Interaction volume radius: 5 \u00c5
Interaction volume height: 15 \u00c5
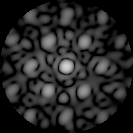
Disorder parameter: 0.4773